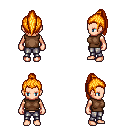
a pixel art fantasy rpg character, female body template, human, light skin, brown sleeveless shirt, metal pants, light blonde long topknot hairstyle, four views (front, back, left, right), 2x2 character sprite sheet, small pixel art, hard edges, no anti-aliasing